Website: home-depot
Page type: account-dashboard
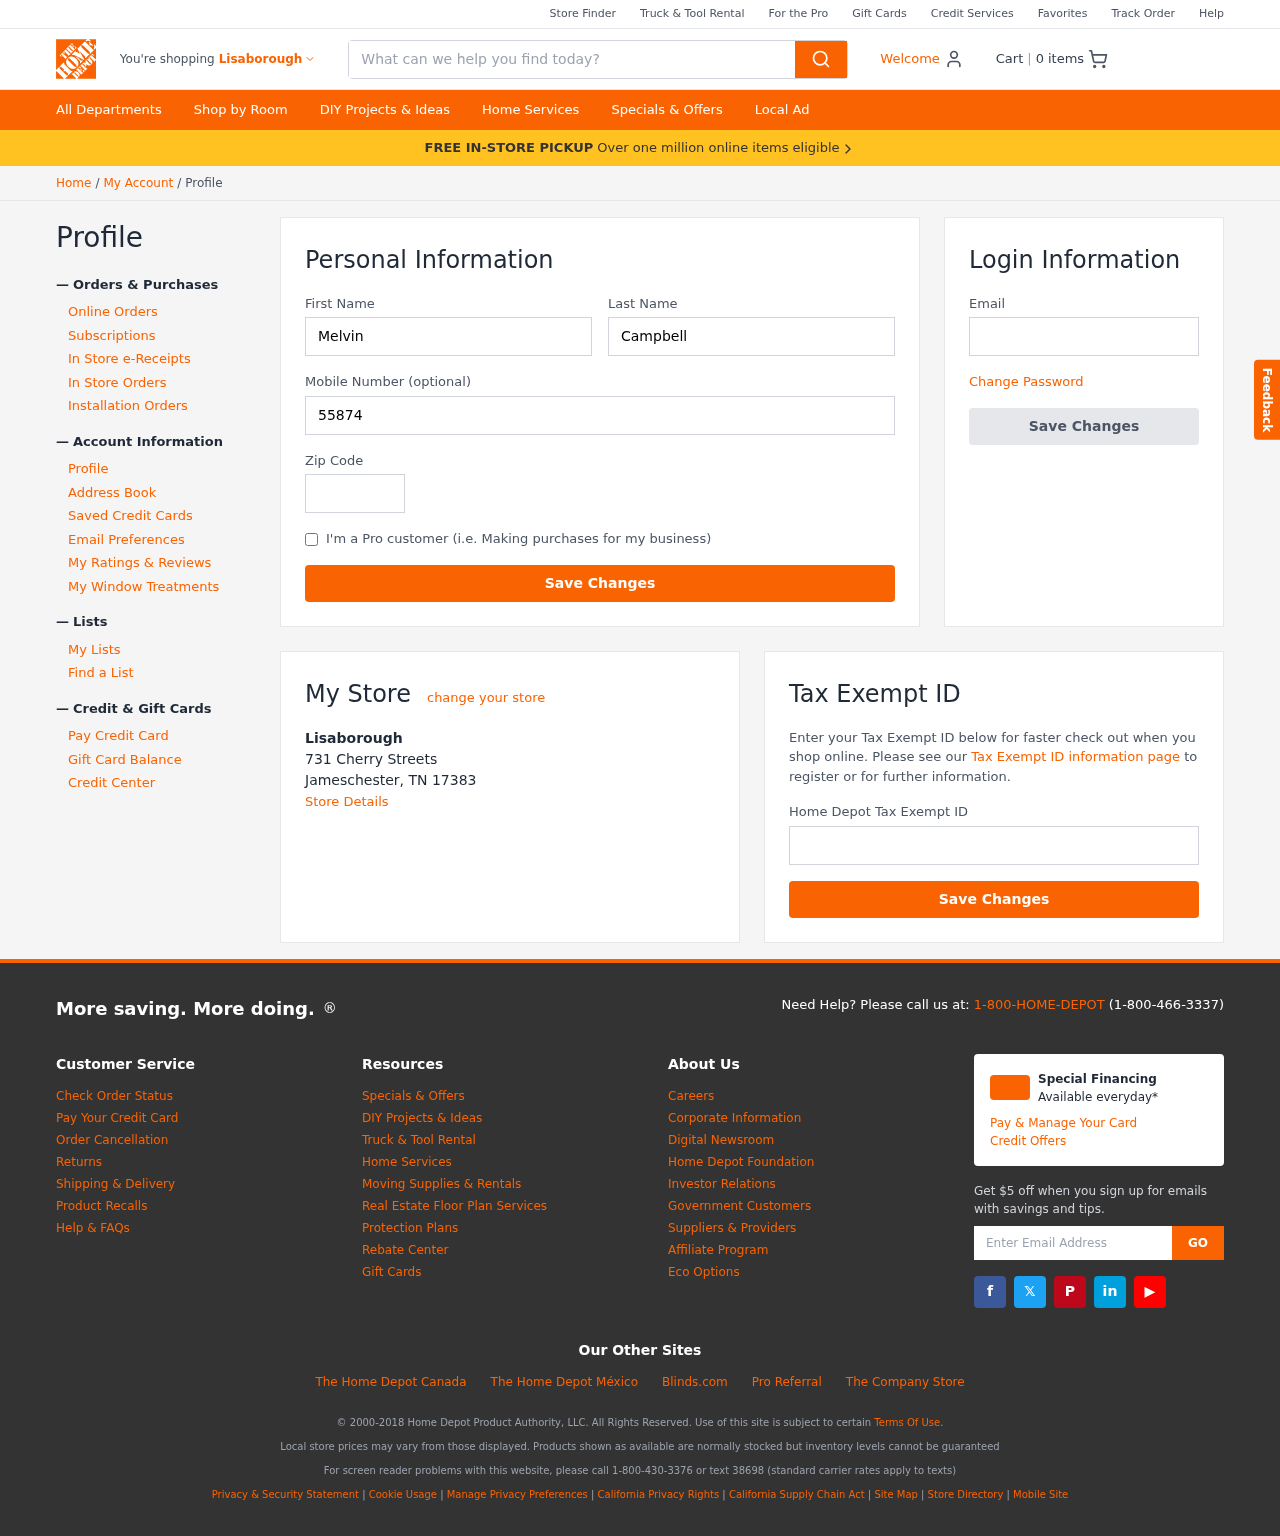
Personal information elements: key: PII_CITY
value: Lisaborough
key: PII_EMAIL
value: melvincampbell@hotmail.com
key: PII_FIRSTNAME
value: Melvin
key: PII_LASTNAME
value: Campbell
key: PII_LOCATION1_CITY_STATE_ZIP
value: Jameschester, TN 17383
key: PII_LOCATION1_NAME
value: Lisaborough
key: PII_LOCATION1_STREET
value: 731 Cherry Streets
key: PII_PHONE
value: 5587465092
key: PII_POSTCODE
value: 92711
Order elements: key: ORDER_NUM_ITEMS
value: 0
Search elements: key: HEADER_SEARCH
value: What can we help you find today?